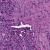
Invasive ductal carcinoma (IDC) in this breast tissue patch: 1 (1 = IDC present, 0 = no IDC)